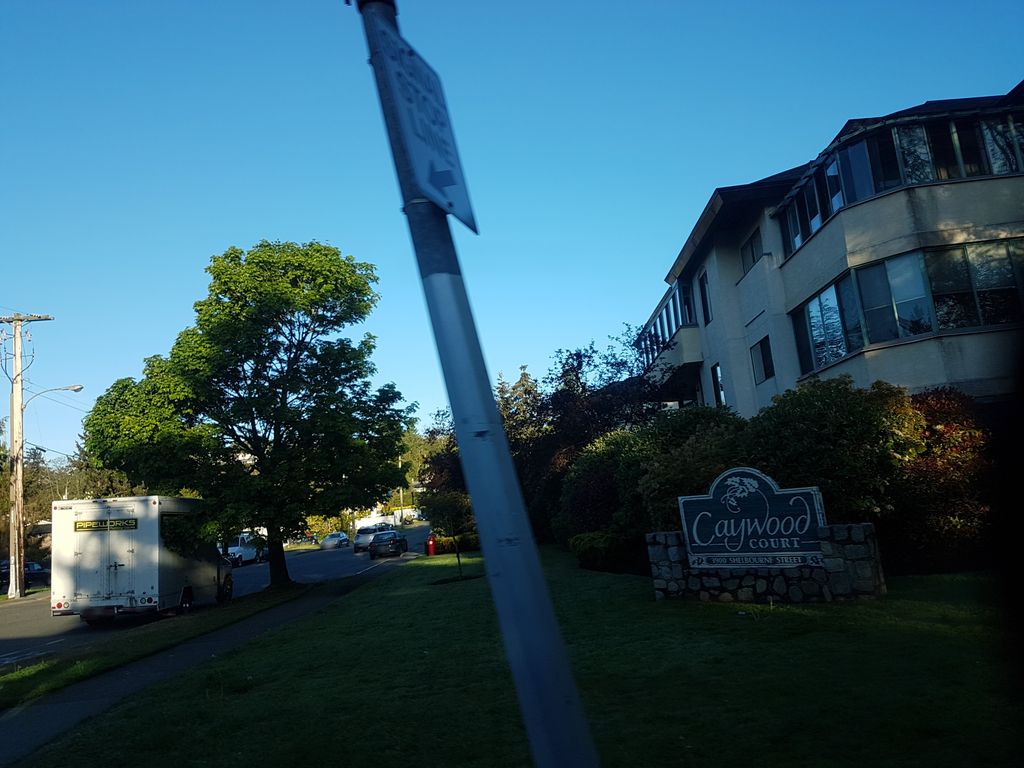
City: victoria